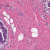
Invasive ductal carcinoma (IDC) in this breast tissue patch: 0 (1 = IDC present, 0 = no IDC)